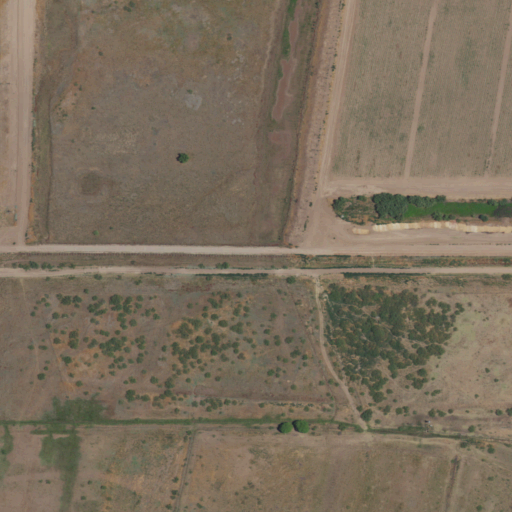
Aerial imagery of valley in New Mexico named Simpson Draw containing unknown, cultivated crops, and shrub